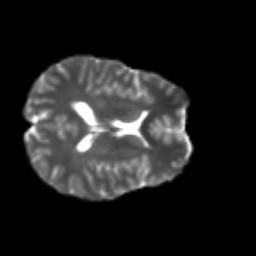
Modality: T2w
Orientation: axial
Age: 26
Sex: female
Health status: healthy
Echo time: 0.074 s